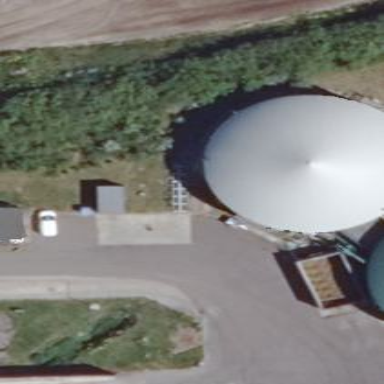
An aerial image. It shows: Domed storage tank building.